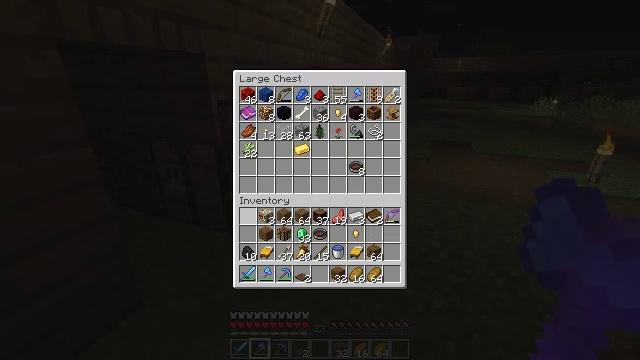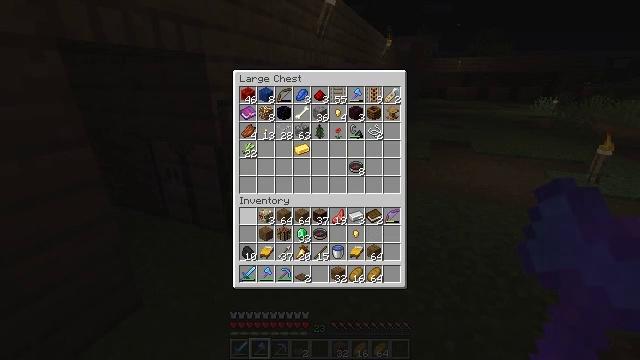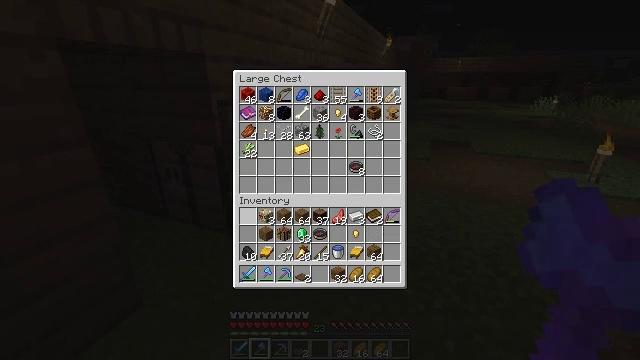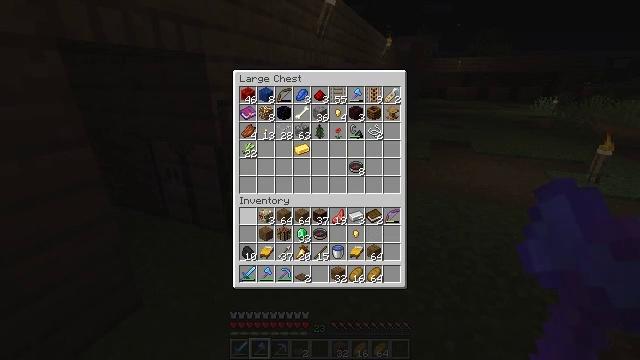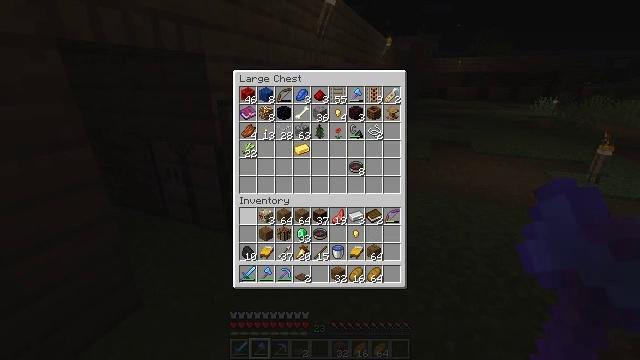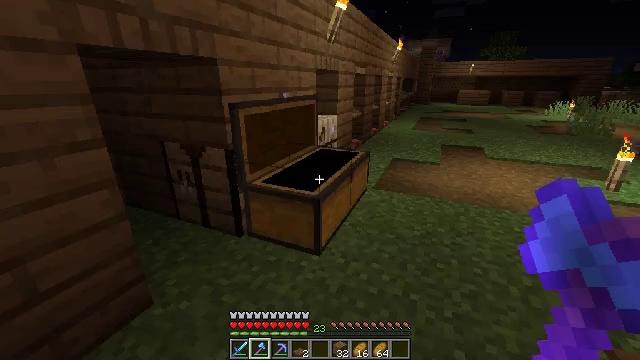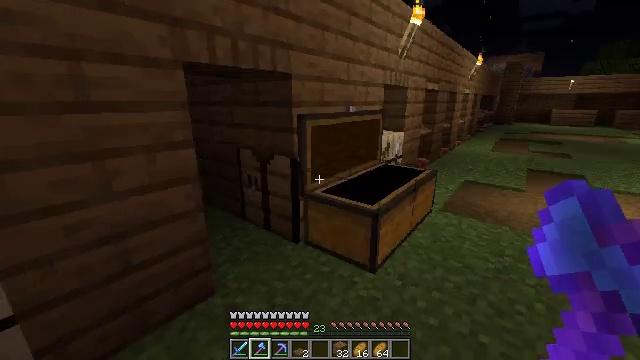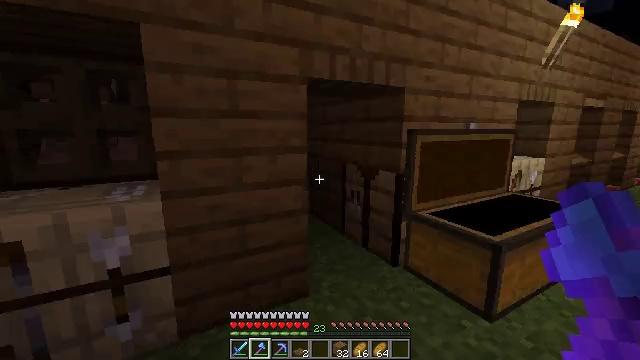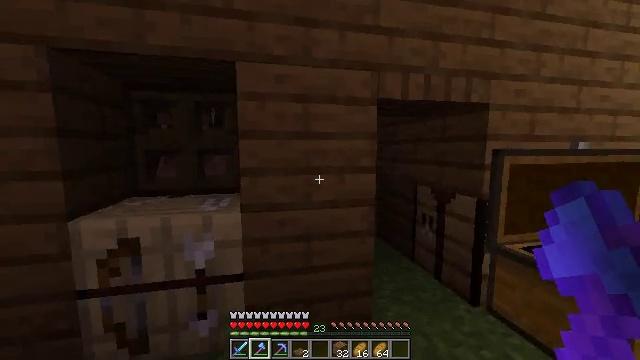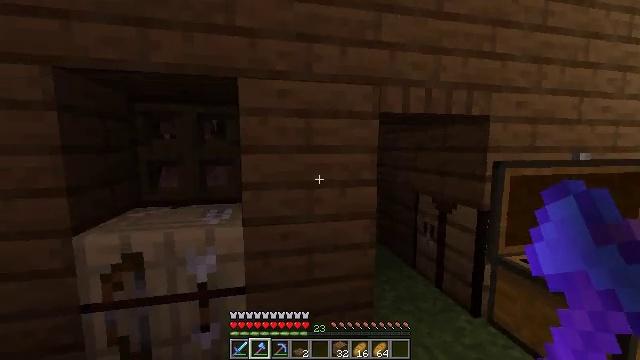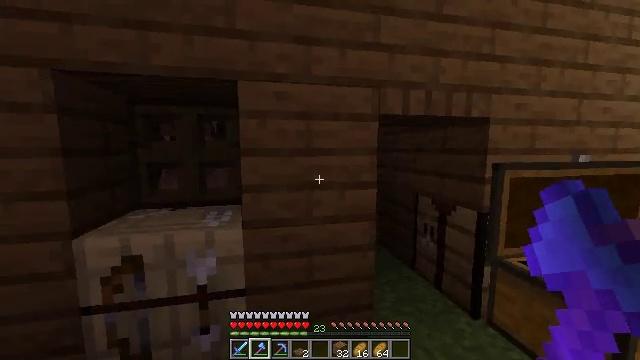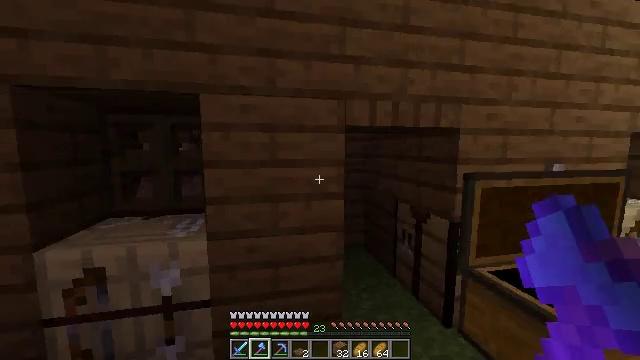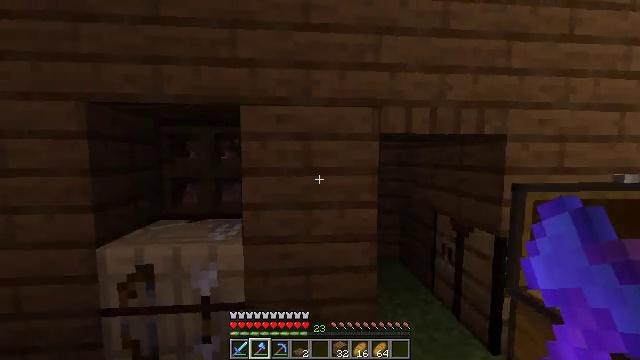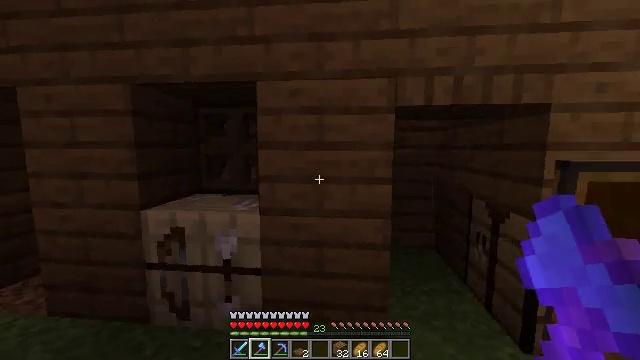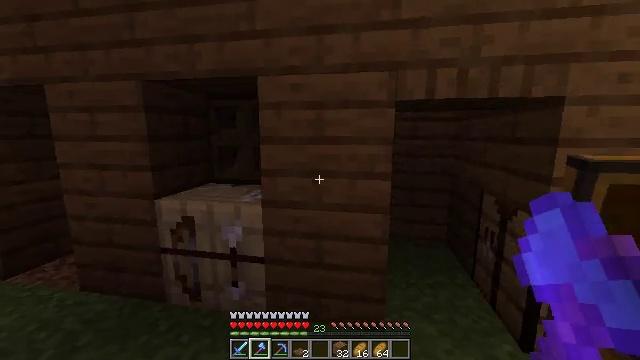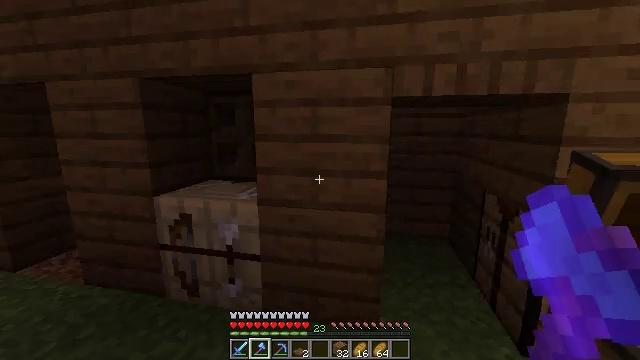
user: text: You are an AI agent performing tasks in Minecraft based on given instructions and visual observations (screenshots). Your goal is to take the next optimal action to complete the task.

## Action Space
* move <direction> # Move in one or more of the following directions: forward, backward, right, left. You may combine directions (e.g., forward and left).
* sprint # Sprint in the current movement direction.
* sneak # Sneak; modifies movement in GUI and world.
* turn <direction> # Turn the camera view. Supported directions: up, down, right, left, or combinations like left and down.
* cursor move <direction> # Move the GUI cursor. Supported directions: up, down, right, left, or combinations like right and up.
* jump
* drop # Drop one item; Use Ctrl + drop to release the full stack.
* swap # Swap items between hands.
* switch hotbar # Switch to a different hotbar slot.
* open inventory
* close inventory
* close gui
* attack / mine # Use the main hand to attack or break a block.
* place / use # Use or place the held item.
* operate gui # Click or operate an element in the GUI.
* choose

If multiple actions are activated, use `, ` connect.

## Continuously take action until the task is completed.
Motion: motion action
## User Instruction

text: Collect the oak trapdoor for re-use.
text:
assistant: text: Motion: sneak, operate gui
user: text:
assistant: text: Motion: sneak, operate gui
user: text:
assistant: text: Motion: sneak
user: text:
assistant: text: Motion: sneak
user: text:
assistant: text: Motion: sneak, cursor move left
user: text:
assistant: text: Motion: sneak, turn left and up, close gui
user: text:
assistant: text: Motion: turn left and up, open inventory
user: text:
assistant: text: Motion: turn left and up
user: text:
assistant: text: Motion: no_op
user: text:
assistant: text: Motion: move right
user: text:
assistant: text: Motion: move right
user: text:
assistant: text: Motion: move right, turn left and up
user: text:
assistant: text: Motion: move right, turn left and down
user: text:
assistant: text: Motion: turn left and down
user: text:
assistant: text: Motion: move forward, turn left and down
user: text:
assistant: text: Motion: move forward, turn left
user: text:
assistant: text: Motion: move forward, turn left and down
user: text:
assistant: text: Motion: move forward, turn left
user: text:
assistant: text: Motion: turn left
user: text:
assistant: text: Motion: move left
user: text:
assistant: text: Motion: move left, turn right
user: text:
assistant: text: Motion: move left, turn right
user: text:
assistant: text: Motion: move forward and move left, turn right and up
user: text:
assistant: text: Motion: move forward, turn right and up
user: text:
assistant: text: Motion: turn right and up
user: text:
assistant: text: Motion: turn right
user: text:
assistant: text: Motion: no_op
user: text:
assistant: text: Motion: no_op
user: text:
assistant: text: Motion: no_op
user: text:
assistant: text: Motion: move left